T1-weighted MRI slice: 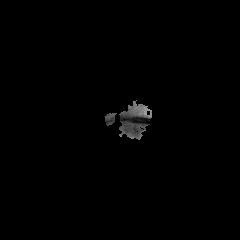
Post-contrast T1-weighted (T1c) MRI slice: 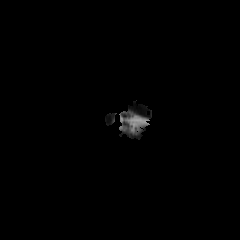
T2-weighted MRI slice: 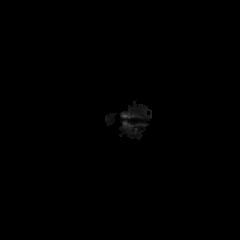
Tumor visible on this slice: no